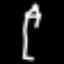
Label: pencil